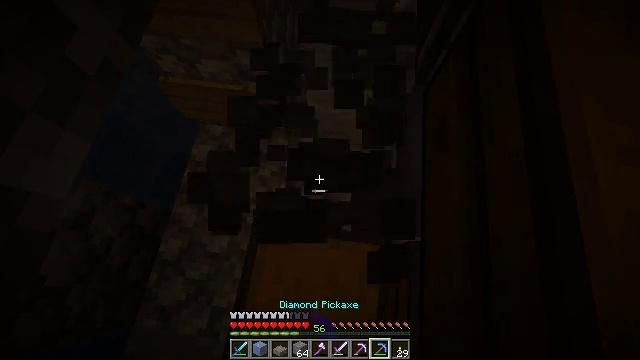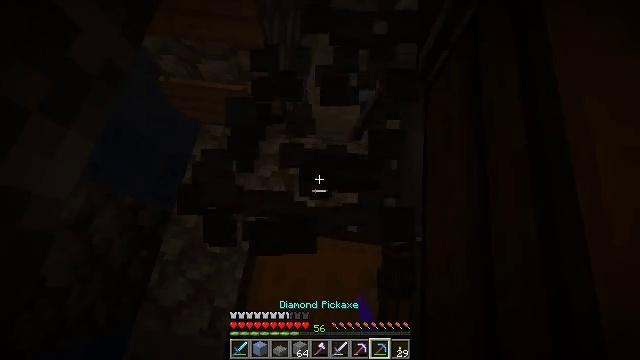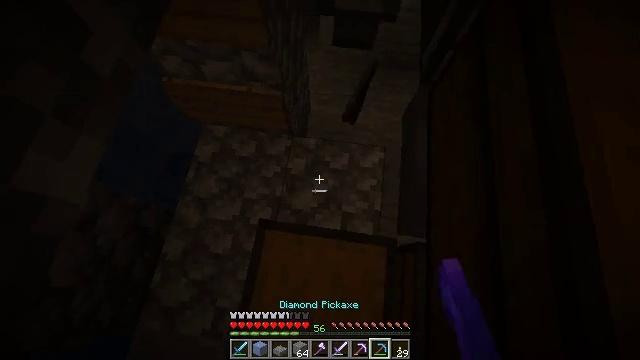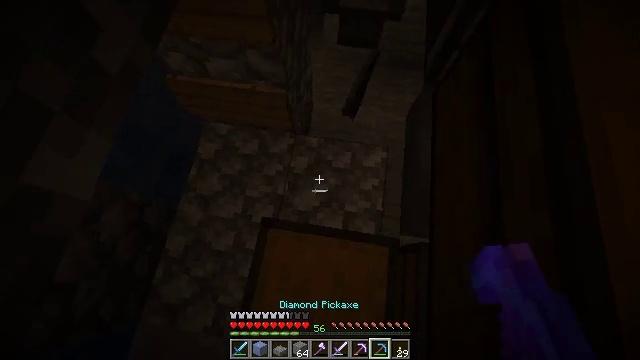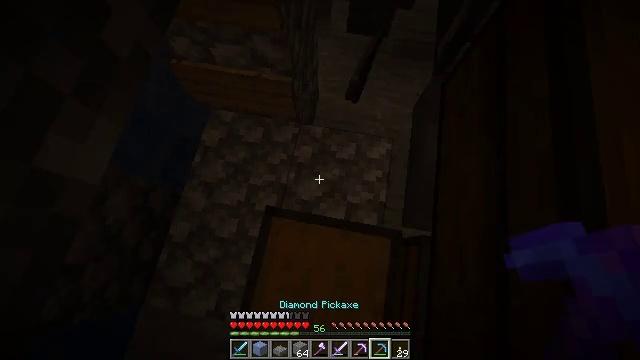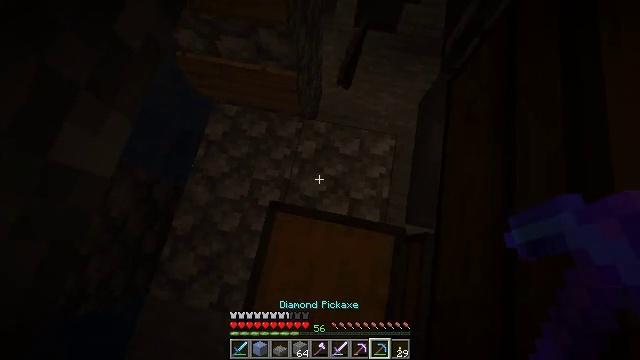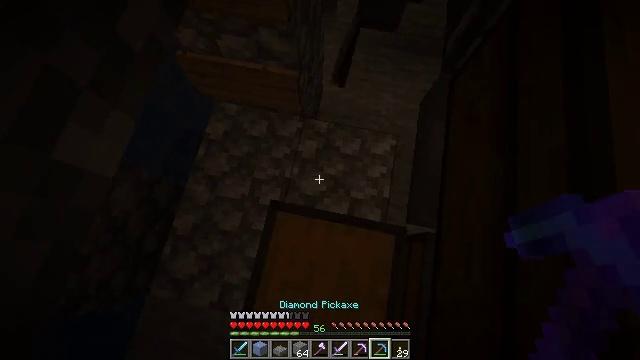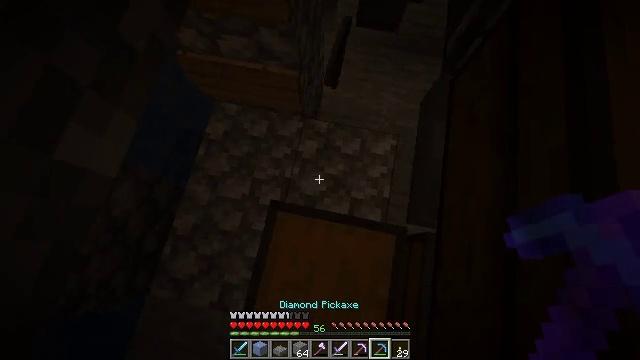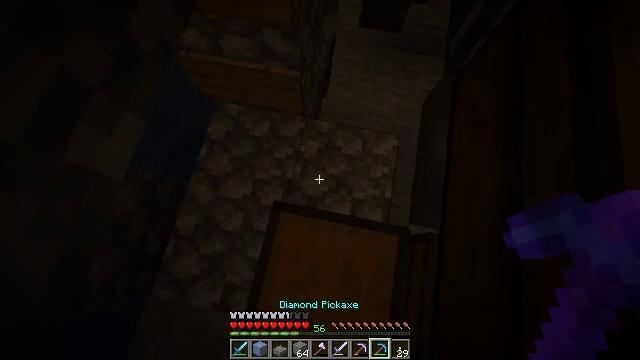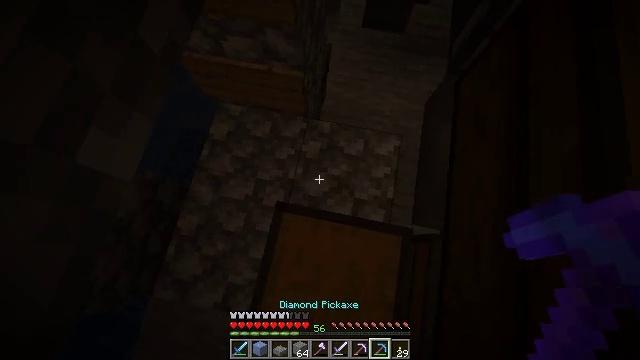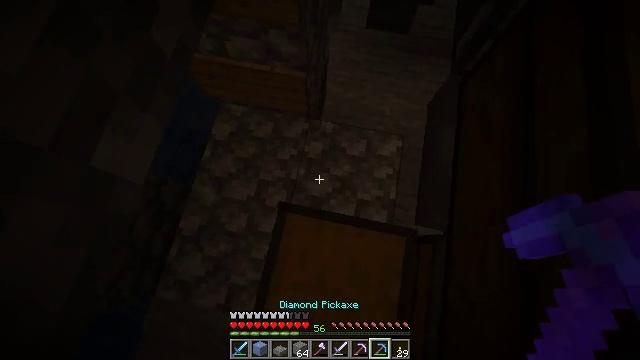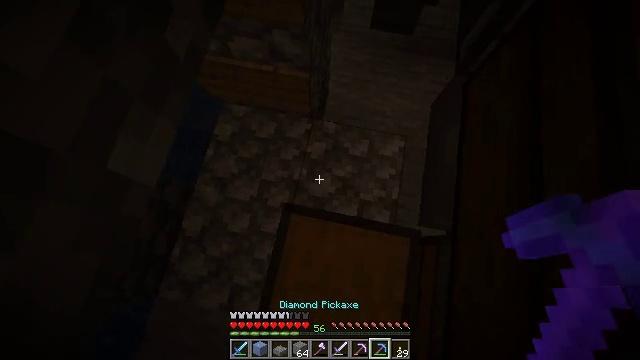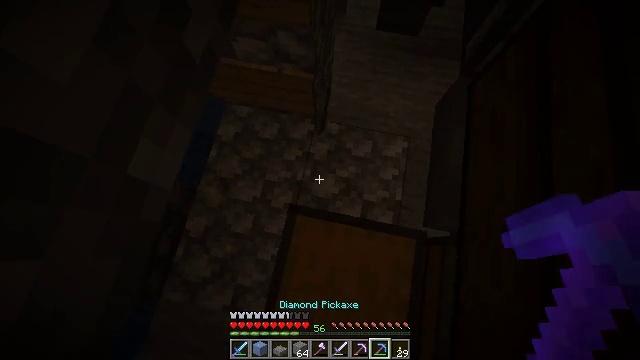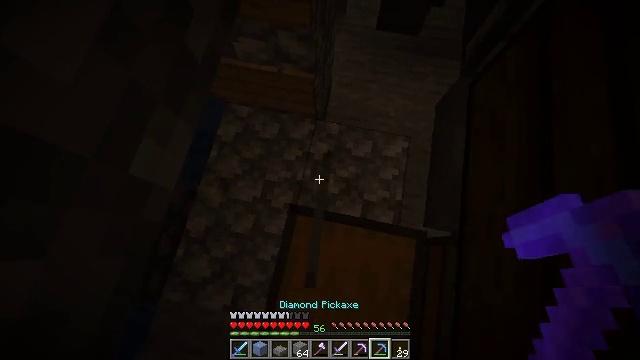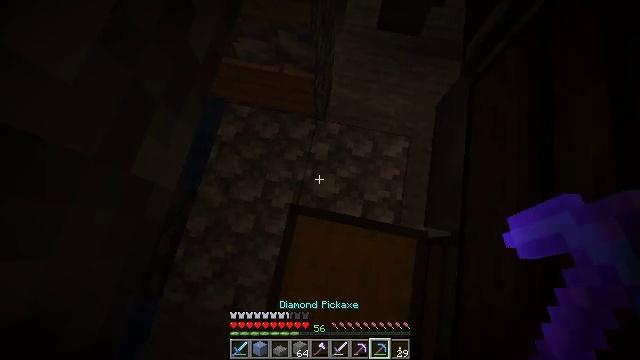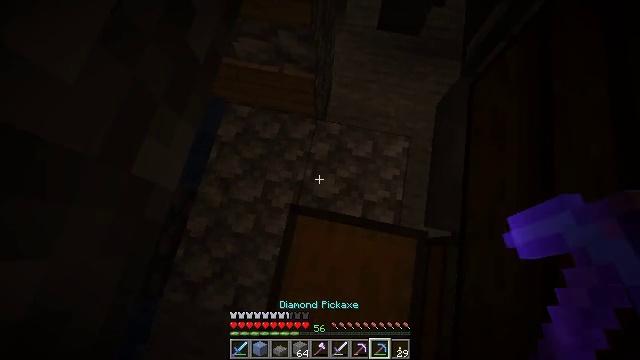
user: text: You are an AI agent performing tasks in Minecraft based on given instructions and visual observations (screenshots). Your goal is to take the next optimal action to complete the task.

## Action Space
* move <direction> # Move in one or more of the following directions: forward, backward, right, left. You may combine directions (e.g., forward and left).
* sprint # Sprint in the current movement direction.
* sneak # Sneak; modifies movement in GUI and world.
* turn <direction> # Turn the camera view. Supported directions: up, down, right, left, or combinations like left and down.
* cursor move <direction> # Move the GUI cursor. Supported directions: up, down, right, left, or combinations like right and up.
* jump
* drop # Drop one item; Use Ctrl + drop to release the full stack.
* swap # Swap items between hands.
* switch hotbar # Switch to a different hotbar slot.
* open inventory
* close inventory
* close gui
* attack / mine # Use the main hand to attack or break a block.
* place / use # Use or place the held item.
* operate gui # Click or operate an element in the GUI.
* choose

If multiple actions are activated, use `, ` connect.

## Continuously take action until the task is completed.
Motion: motion action
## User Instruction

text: Collect the dropper by hitting it.
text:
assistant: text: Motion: move forward
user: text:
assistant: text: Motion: move forward
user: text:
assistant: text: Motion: move forward
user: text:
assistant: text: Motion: turn left and down
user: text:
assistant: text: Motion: turn down
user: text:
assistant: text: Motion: no_op
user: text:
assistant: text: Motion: no_op
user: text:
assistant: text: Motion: move forward
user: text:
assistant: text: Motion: move forward
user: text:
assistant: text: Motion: move forward
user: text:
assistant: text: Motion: move forward
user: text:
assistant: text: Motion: move forward
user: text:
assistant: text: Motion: no_op
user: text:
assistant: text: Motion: no_op
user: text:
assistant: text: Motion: no_op
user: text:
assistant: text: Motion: no_op
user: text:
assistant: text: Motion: no_op
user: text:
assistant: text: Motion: no_op
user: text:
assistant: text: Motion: move back
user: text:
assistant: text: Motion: move back
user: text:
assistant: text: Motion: no_op
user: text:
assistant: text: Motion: no_op
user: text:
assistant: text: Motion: no_op
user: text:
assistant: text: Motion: no_op
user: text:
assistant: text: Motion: no_op
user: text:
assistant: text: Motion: no_op
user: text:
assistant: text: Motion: move back, turn left
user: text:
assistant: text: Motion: move back, turn left and up
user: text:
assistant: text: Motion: move back and move left, turn left and up
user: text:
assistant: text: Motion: move back and move left, turn left and up